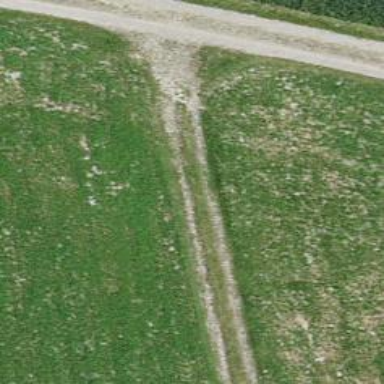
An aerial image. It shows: Grass track road with grade 5 tracktype.